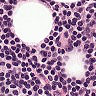
Metastatic tissue present: no